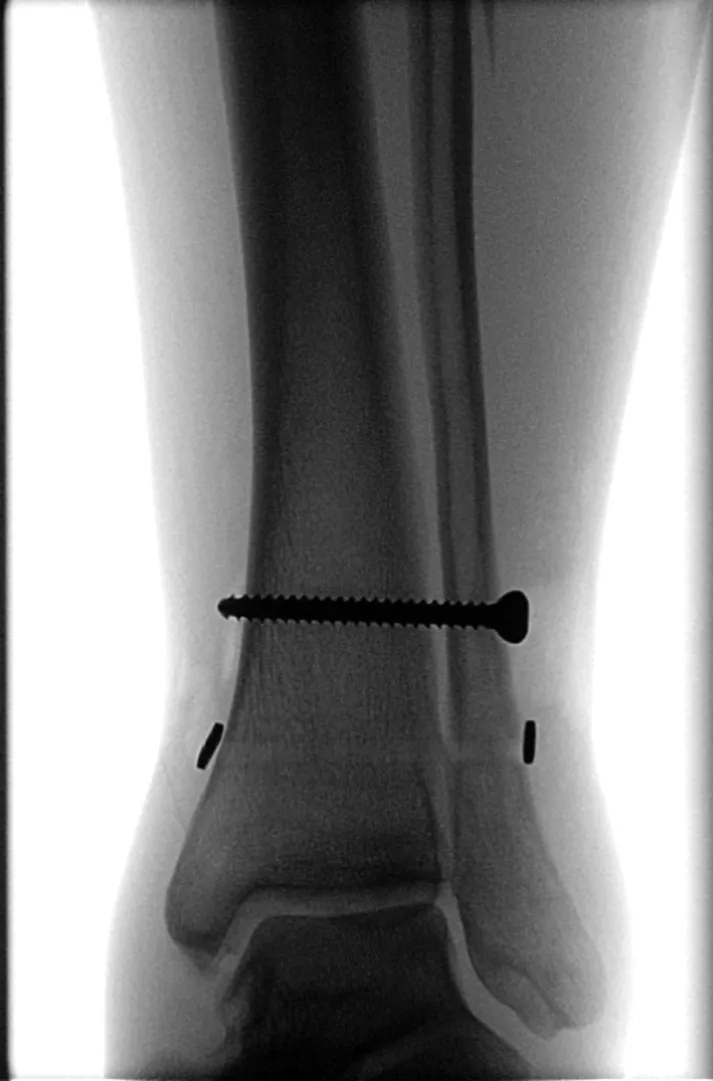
Post-left ankle syndesmosis fixation with a 46 mm cortical screw and ArthrexTM Knotless Syndesmosis TightRope.
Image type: radiology (x_ray)